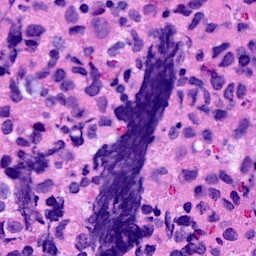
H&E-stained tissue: Breast